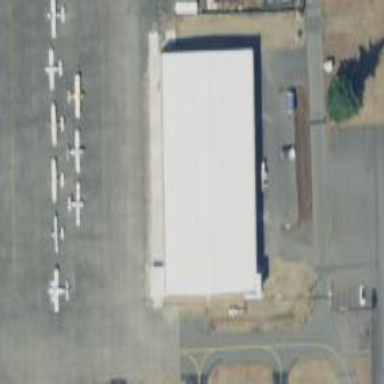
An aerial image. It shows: Hangar building located at airport.